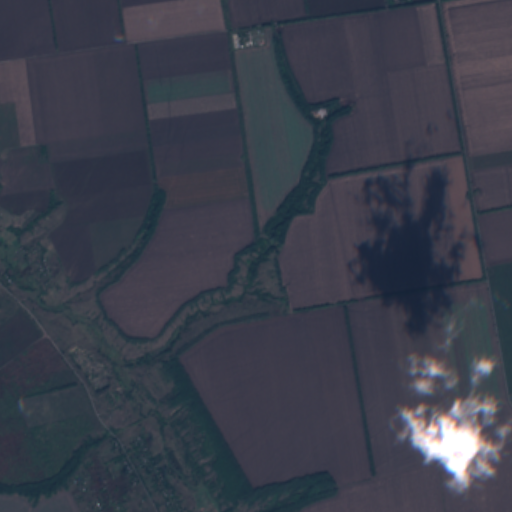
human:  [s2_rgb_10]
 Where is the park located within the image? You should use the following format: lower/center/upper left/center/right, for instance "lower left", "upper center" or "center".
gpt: The park is located in the lower left of the image.
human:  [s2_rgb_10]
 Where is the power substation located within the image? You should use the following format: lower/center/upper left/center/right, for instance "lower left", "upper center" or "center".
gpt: The power substation is located in the upper center of the image.
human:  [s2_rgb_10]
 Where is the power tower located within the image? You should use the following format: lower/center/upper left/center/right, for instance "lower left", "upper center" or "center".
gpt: The power tower is located in the upper center of the image.
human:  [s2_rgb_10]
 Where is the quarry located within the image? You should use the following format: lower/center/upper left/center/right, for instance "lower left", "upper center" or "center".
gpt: The quarry is located in the lower left of the image.
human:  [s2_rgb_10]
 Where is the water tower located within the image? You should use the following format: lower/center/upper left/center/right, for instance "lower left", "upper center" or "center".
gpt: The water tower is located in the center right of the image.
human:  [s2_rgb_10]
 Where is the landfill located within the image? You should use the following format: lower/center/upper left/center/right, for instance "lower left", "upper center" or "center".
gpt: There is no landfill in the image.